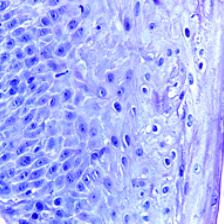
Diagnosis: OSCC